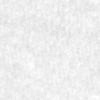
Label: no_change